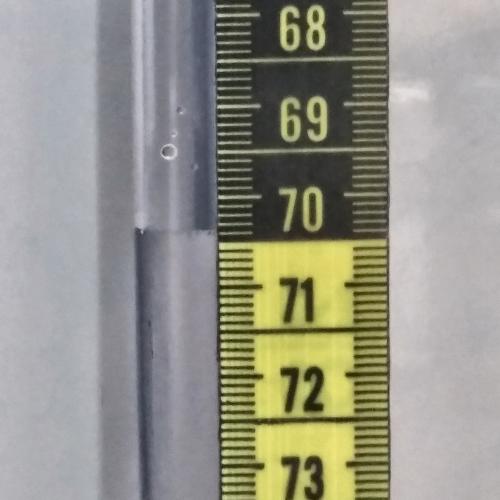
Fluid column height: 70.4 cm